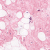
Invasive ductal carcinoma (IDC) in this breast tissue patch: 0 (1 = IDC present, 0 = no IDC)